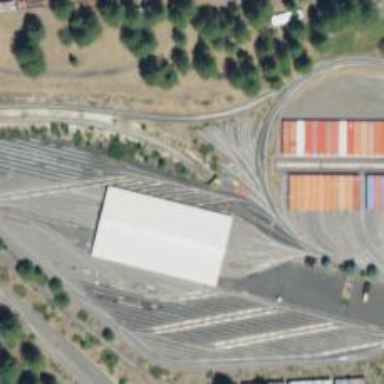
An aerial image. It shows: Miniature railway located in service yard.